Question: I am trying to run a query in Access 2010 inside of a form. The form, per user request, needs to have buttons that they can use to quickly change the data in their column. For the table being called, there are only two columns that matter: Equiptment_Name and Amount (The other several columns are just there to help reference the data in case they misspell the name of the product). The current query I have is:
'''
UPDATE tblInventory SET Amount = Amount-[Enter Amount]
WHERE ((([tblInventory].Equiptment_Name)=[Enter Name]));
'''
This works perfectly, I just can't get it to work in a form with a button. I've searched all over for help and was encouraged to use a macro because that would be the easiest way. Can someone please walk me through the process of getting a macro to run a version of my query? I'm fine with the user being prompted to enter the amount to withdraw from the Amount category, but it would be nice if they didn't have to type in the Equiptment_Name category since The button would be in the form next to it (see picture below). Thanks for all help in advance.

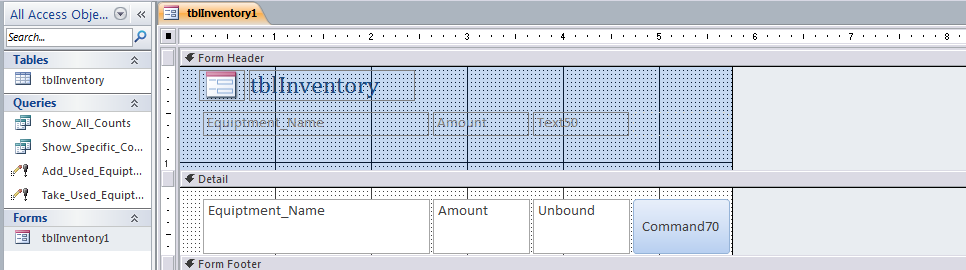
Answer: You could simply use VBA to get this going. Something along the lines of
'''
Private Sub Command70_Click()
If Len(Me.AmountTextBoxName & vbNullString) = 0 Then
MsgBox "Amount cannot be empty !", vbCritical
Exit Sub
End If
If Len(Me.Equiptment_NameTextBoxName & vbNullString) = 0 Then
MsgBox "Equiptment Name cannot be empty !", vbCritical
Exit Sub
End If
CurrentDB.Exeucte "UPDATE tblInventory SET Amount = Amount - " & Me.AmountTextBoxName & _
"WHERE tblInventory.Equiptment_Name = '" & Me.Equiptment_NameTextBoxName & "';"
End Sub
'''
I have taken the Equipment name is actually a String.